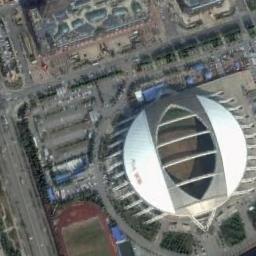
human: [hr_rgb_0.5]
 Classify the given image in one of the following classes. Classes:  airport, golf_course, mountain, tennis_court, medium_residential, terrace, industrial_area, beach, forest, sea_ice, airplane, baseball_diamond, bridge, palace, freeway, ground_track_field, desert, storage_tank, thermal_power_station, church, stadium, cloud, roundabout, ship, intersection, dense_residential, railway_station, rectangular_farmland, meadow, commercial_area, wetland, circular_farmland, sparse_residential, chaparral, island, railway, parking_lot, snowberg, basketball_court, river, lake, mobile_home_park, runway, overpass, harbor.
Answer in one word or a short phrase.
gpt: stadium